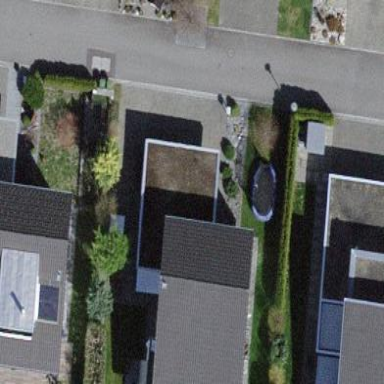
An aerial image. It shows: Simple house.